Field crop: tomato
Growth stage: 1
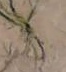
Species: cyperus